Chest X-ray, PA view. Patient: 54 years old, sex M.
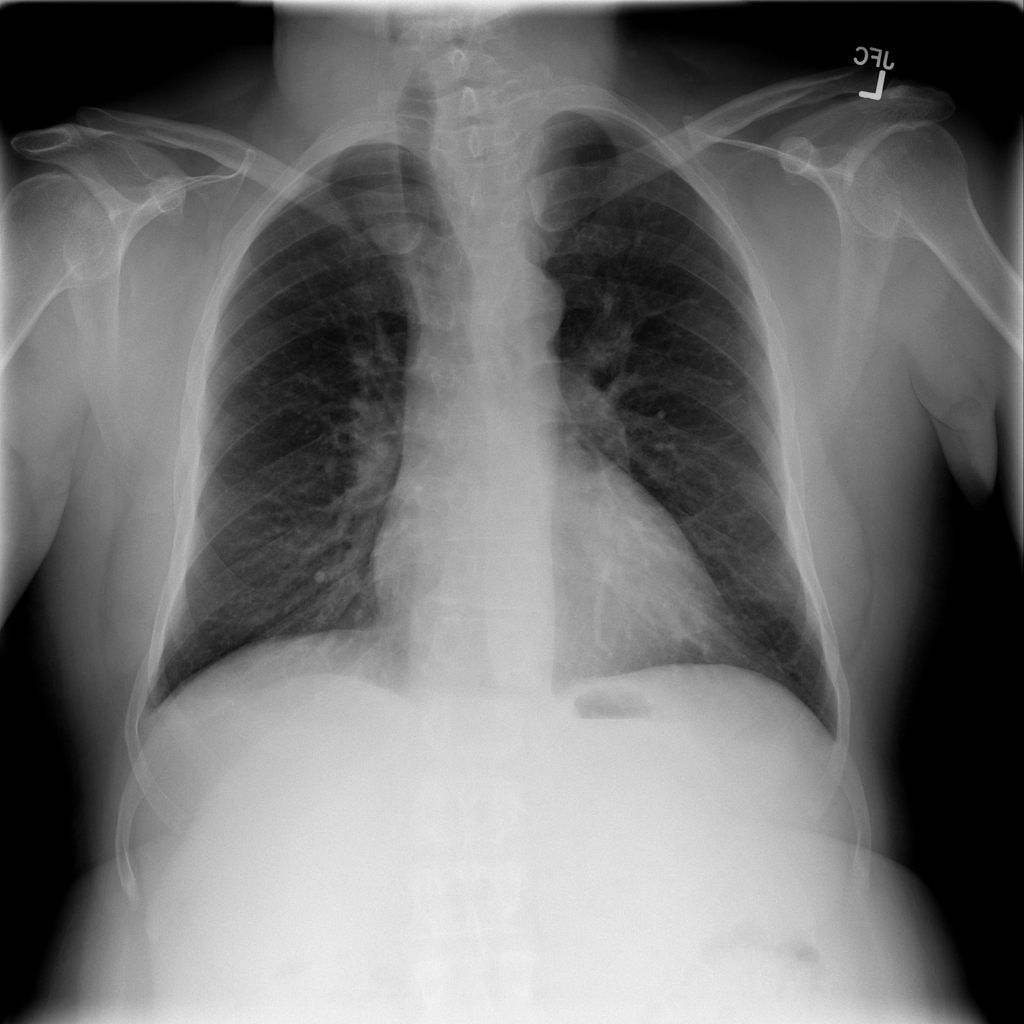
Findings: No Finding